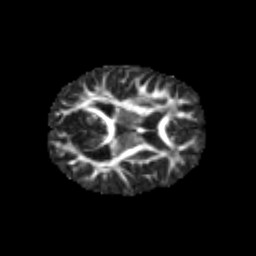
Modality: FA
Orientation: axial
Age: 7
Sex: male
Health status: healthy